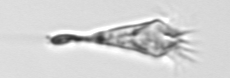
Label: Paratontonia_gracillima